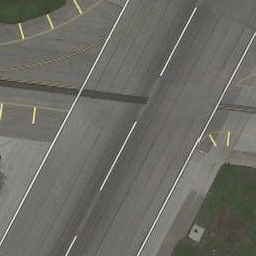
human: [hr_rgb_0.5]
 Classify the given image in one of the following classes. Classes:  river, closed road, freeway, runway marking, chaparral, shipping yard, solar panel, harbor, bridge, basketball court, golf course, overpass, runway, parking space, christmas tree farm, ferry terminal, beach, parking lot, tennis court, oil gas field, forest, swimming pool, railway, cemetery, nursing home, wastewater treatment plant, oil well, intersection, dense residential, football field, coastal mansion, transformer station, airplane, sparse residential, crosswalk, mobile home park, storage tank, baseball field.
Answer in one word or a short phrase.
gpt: runway